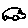
Label: car